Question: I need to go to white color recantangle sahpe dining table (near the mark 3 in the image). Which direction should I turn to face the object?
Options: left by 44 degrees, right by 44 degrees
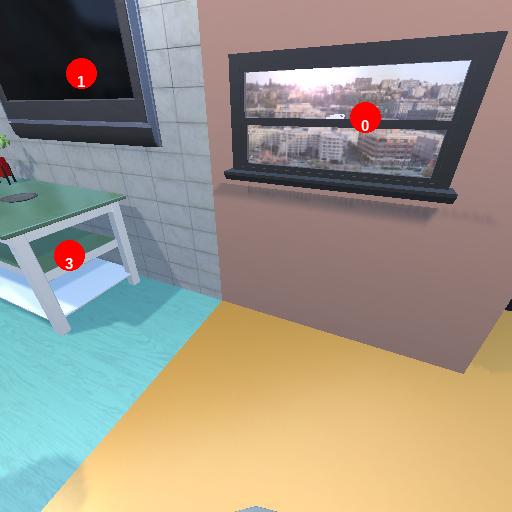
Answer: left by 44 degrees